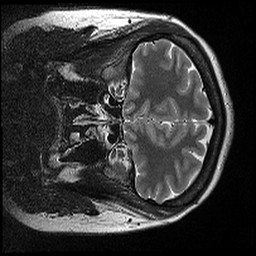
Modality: T2w
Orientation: coronal
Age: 34
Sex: female
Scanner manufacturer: siemens
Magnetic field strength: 3 T
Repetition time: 8 s
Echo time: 0.085 s